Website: home-depot
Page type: newsletter-management
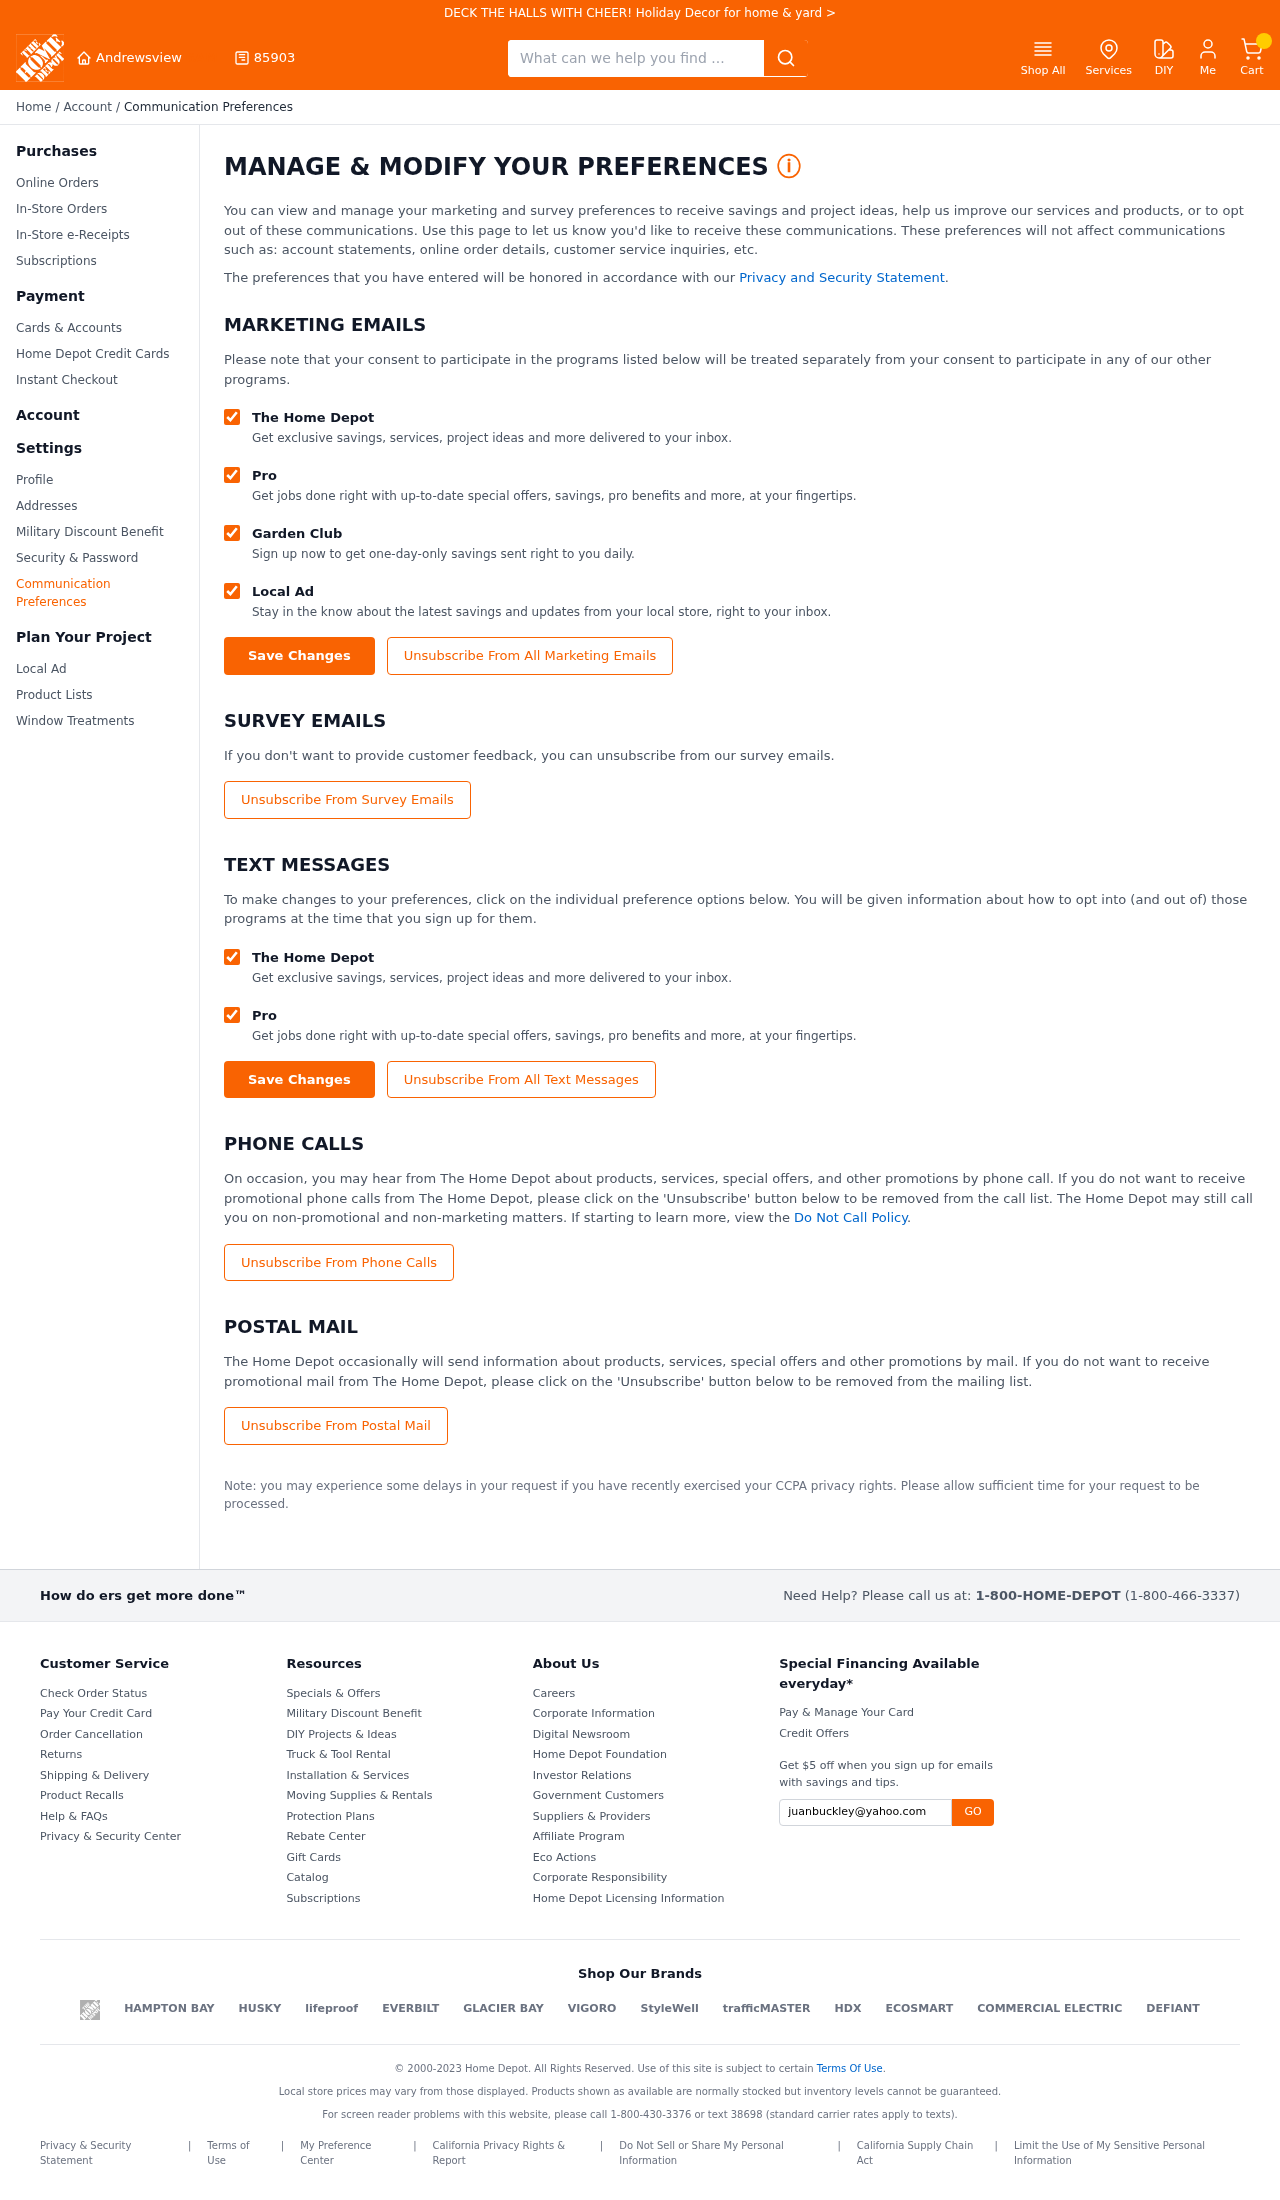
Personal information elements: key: PII_CITY
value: Andrewsview
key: PII_POSTCODE
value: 85903
Search elements: key: HEADER_SEARCH
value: What can we help you find ...